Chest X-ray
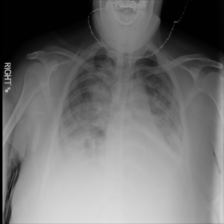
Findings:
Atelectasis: negative
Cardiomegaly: negative
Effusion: positive
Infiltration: positive
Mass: negative
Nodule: negative
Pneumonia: negative
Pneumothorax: negative
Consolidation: negative
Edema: positive
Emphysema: negative
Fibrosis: negative
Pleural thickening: negative
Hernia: negative